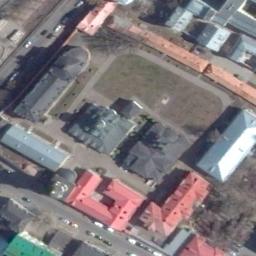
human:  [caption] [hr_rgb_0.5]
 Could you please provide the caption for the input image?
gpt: The church with some towers and the rest of the church has some colorful sloping roofs .

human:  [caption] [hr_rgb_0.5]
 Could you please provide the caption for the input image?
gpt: This is a church with several red buildings in front .

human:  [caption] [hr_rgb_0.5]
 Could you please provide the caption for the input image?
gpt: A church with a gray roof  The main house of the church has a cross-shaped roof  There are many buildings and a road around the church  There are many cars on the road .

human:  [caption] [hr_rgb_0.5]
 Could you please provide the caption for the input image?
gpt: There is a church on the open place next to some buildings .

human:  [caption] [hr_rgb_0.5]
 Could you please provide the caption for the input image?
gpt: There are many buildings near the church .